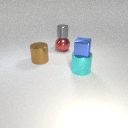
large red metal sphere to the left of large cyan metal cylinder